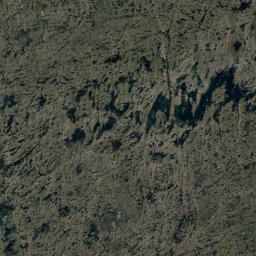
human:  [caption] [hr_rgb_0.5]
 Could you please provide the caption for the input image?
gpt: There are many different areas of water surrounded by wetlands .

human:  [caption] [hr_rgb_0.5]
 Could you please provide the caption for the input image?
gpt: The wetland consists of bare land, Dry plants and green water .

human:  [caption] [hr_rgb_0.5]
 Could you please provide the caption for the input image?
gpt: The blue lake in a wetland is covered by large swaths of dense vegetation .

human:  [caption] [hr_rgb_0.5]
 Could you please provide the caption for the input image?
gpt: There are several small islands in the waters of this wetland .

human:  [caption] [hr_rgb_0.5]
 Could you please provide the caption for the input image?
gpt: There are some water areas on the wetland .